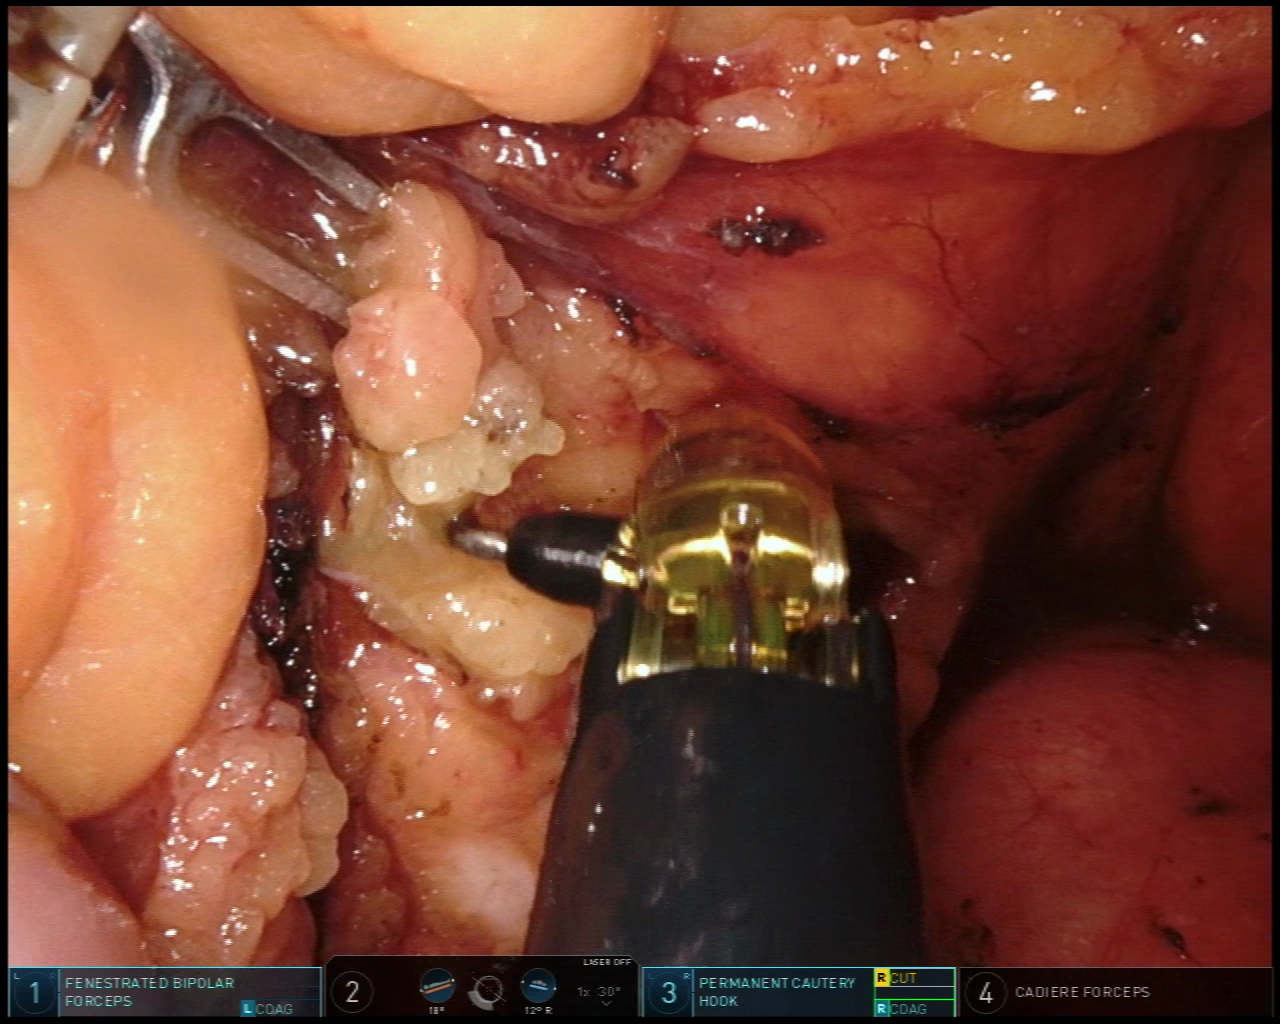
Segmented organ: pancreas
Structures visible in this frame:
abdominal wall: no
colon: no
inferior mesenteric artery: no
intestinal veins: no
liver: no
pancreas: yes
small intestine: yes
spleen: no
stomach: no
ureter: no
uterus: no
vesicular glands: no